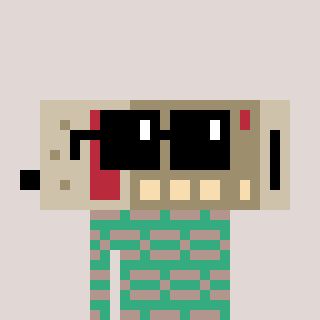
a pixel art character with square black sunglasses, a cordless phone-shaped head and a teal-colored body on a warm background